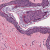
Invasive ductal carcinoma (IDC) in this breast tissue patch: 0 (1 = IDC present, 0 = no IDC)